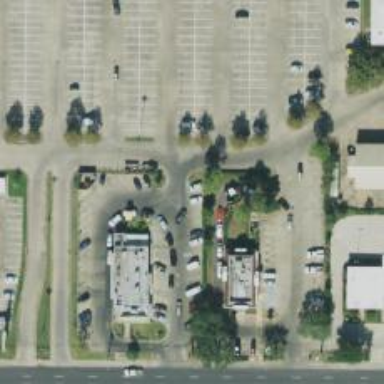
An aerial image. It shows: Parking space is available.